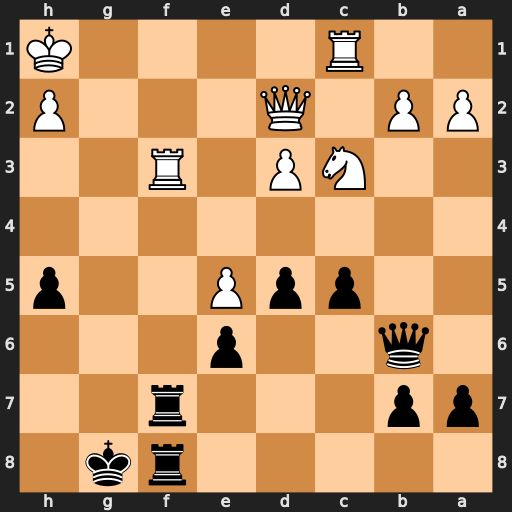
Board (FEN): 5rk1/pp3r2/1q2p3/2ppP2p/8/2NP1R2/PP1Q3P/2R4K
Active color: b
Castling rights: -
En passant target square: -
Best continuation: Rxf3 Qg5+ Kf7 Qxh5+ Ke7